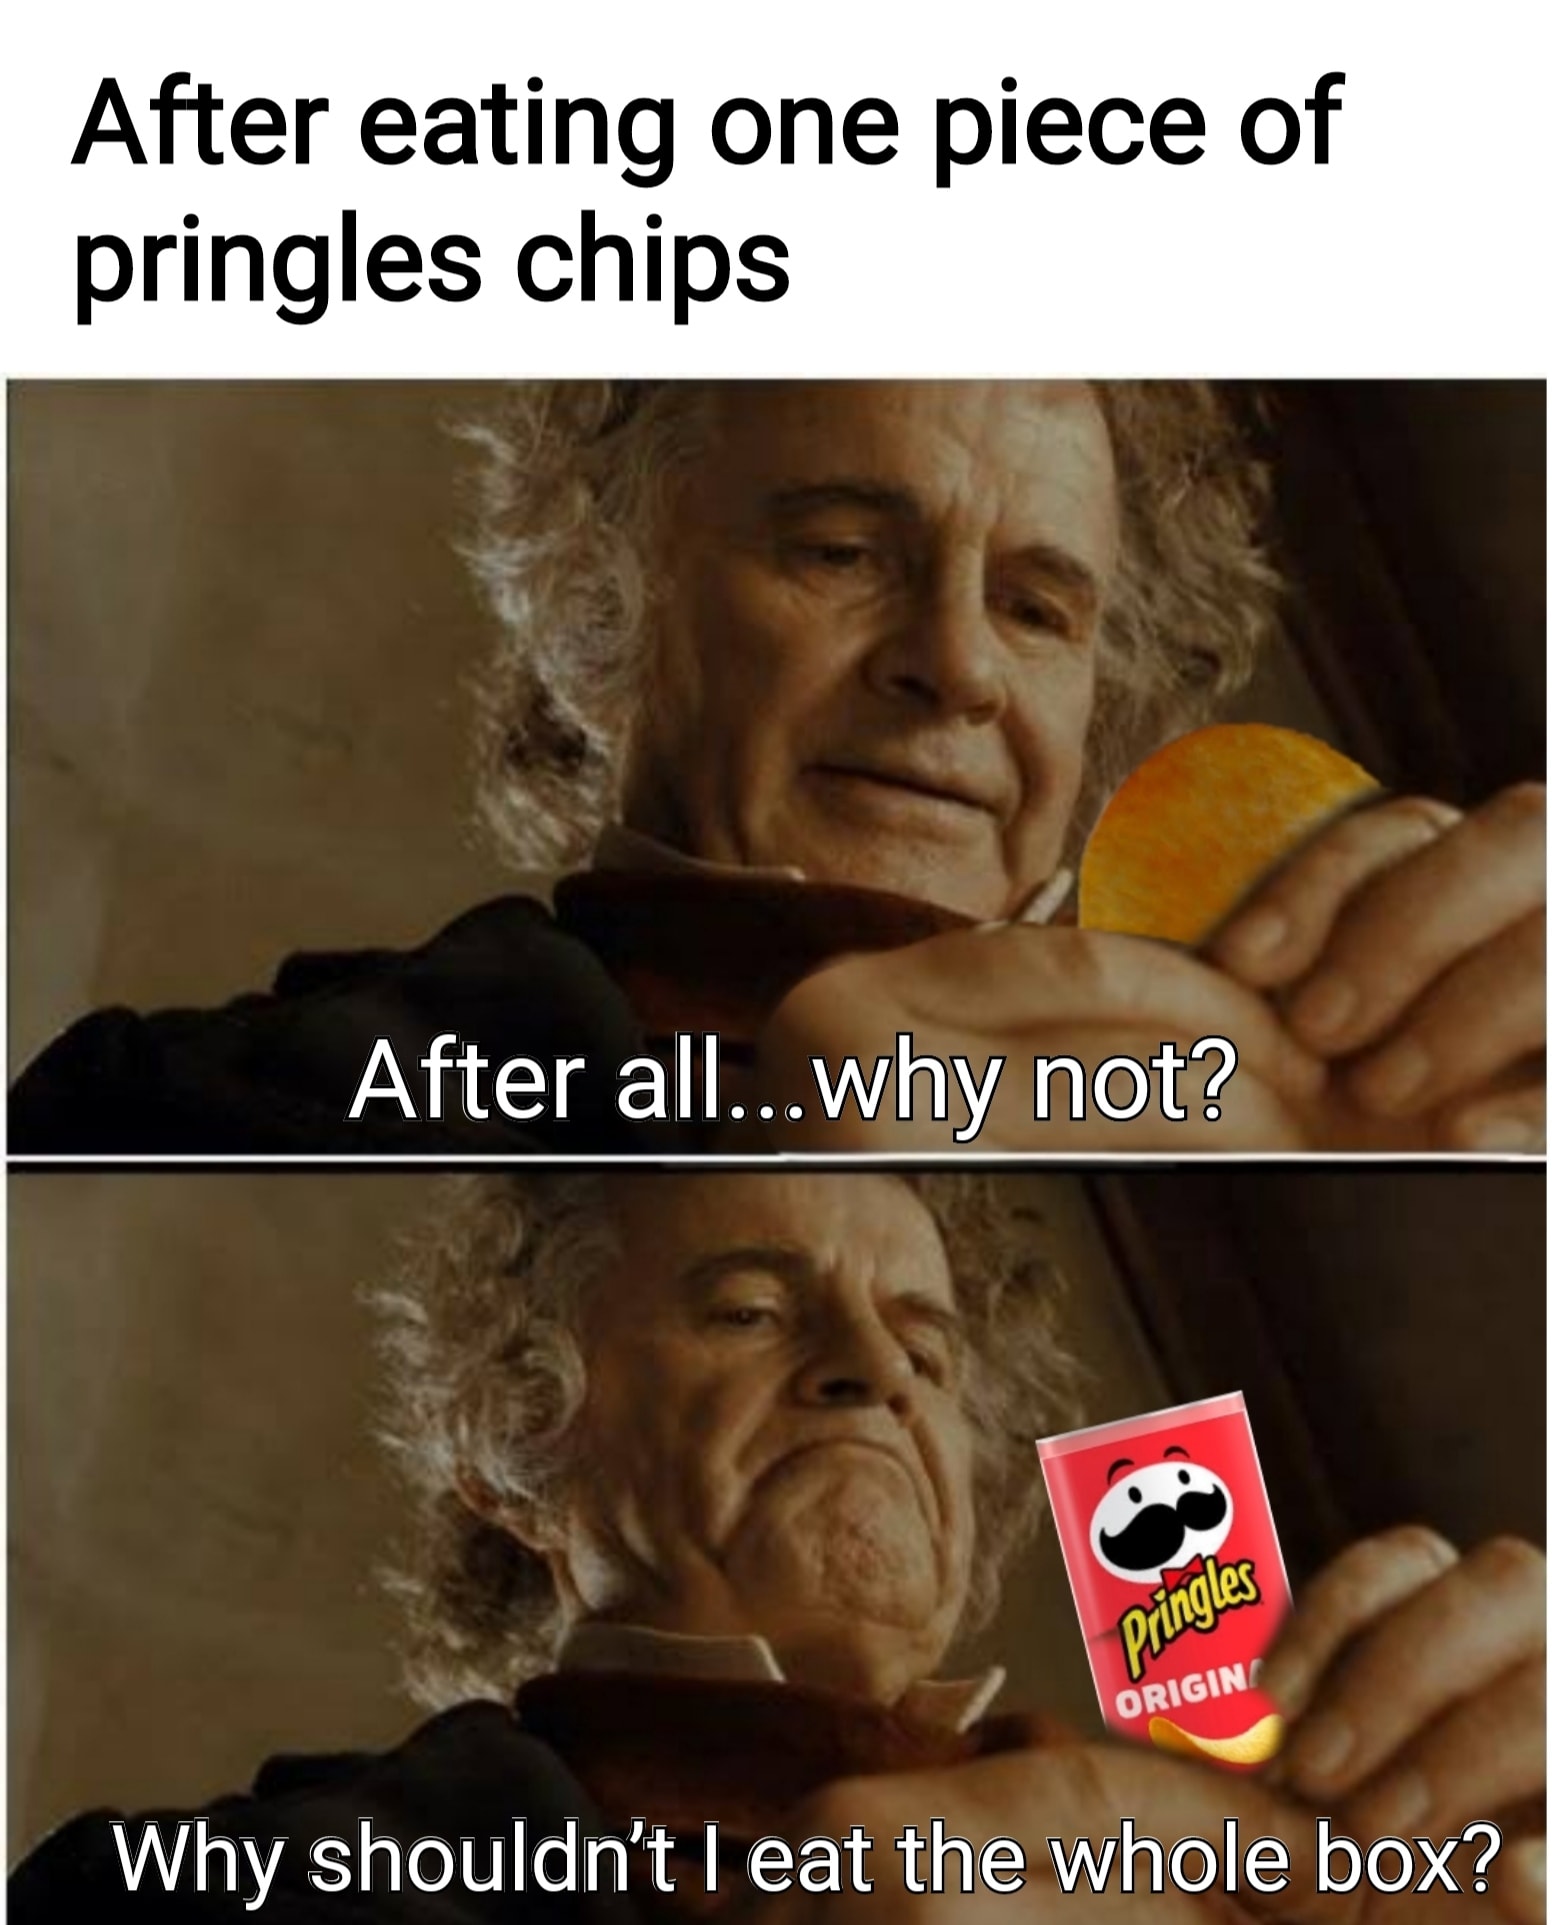
Caption: After eating one piece of pringles chips    After all... why not?    Why shouldn't I eat the whole box ?
Label: non-hate